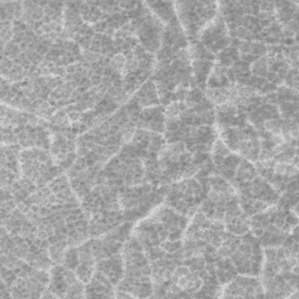
Label: frost